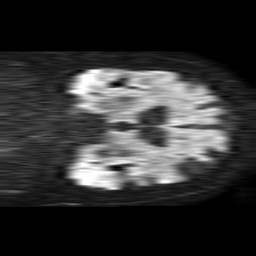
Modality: TRACE
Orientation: coronal
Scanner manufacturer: philips
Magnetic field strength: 1.5 T
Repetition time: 4.6 s
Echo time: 0.08631 s